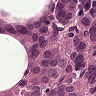
Metastatic tissue present: yes